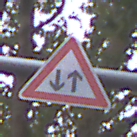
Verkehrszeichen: Gegenverkehr
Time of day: MorningAfternoon
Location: Outdoor (Urban)
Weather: Overcast
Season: NotSpecified
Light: Natural